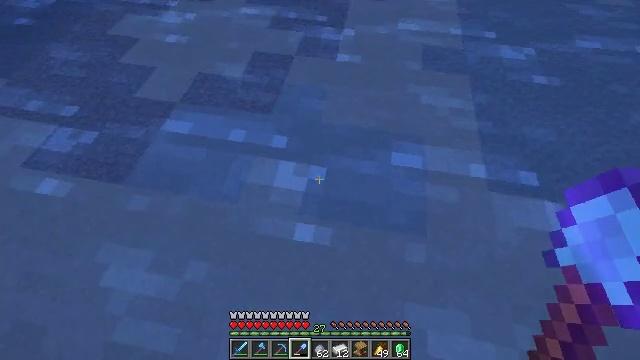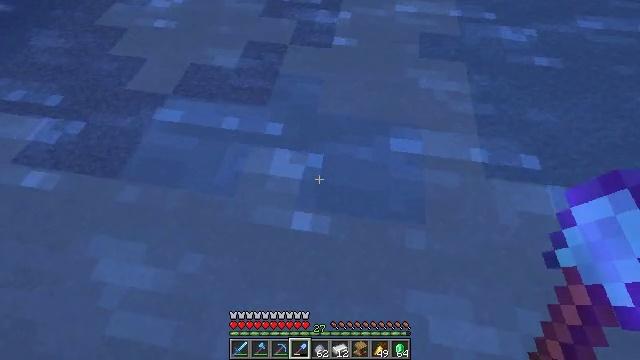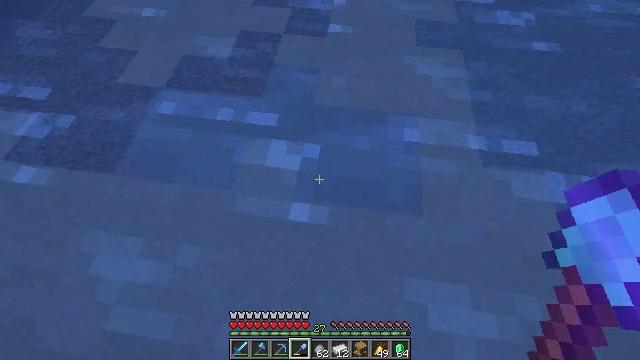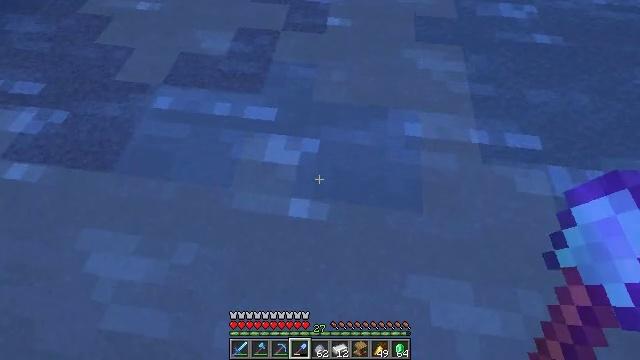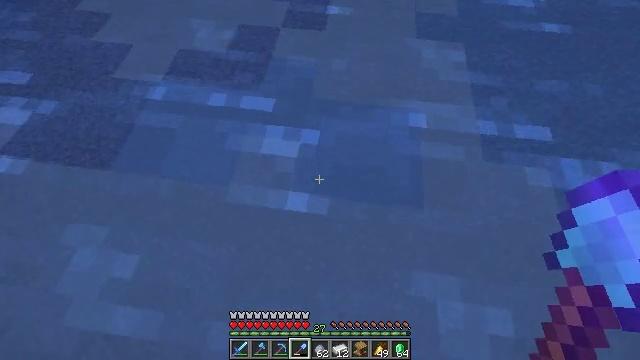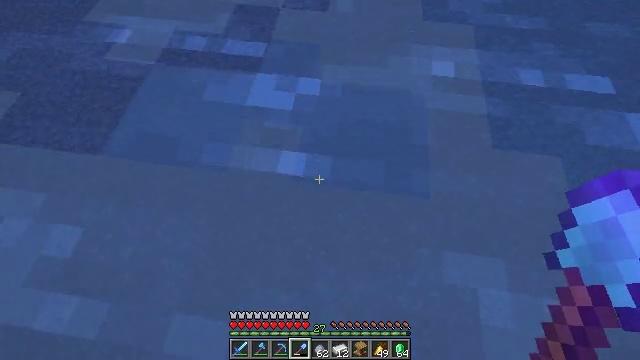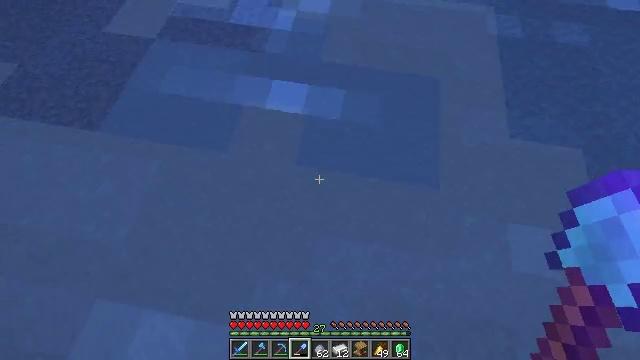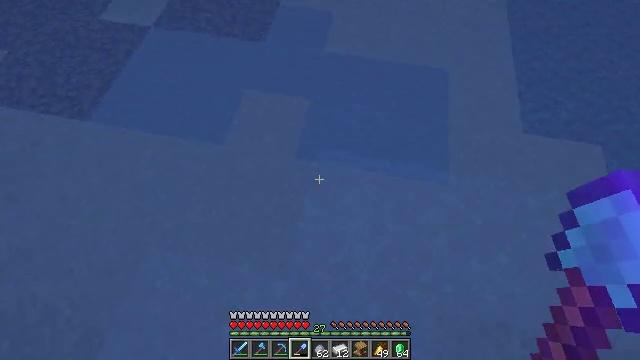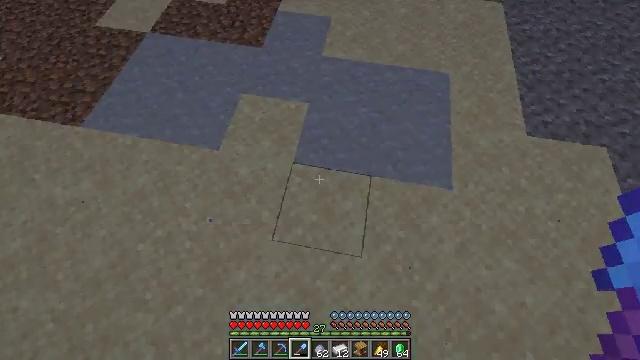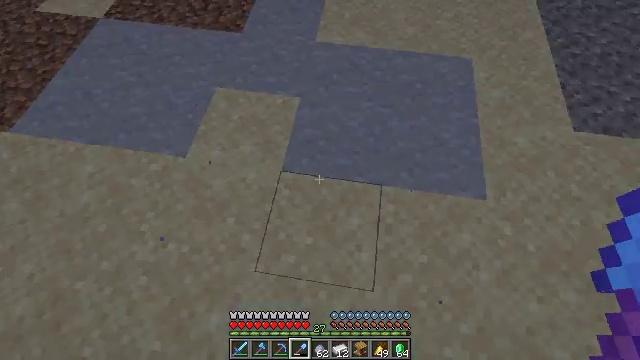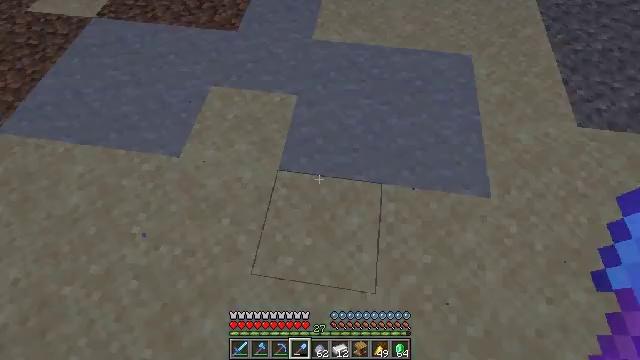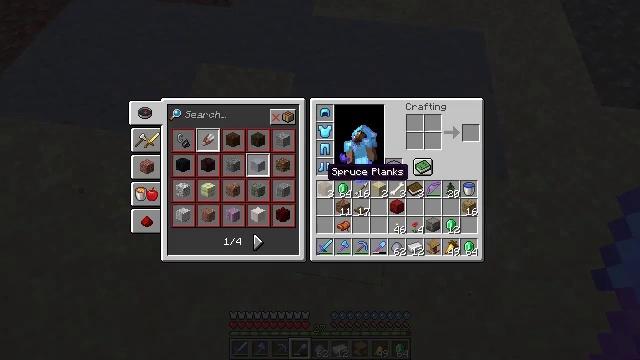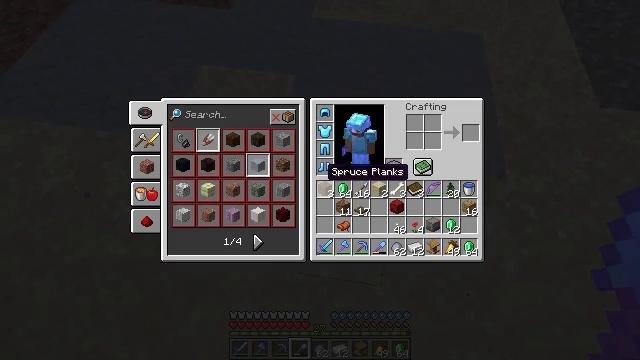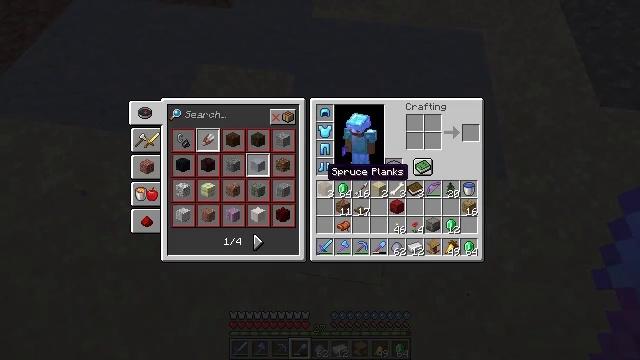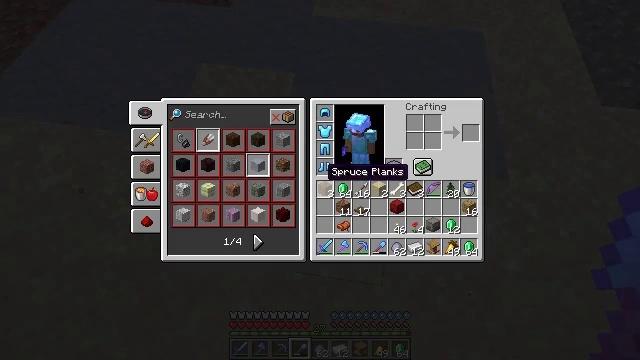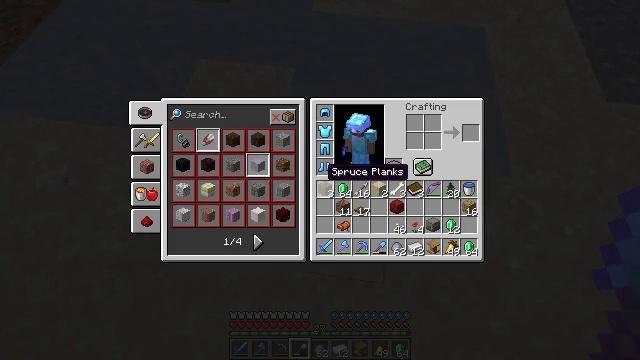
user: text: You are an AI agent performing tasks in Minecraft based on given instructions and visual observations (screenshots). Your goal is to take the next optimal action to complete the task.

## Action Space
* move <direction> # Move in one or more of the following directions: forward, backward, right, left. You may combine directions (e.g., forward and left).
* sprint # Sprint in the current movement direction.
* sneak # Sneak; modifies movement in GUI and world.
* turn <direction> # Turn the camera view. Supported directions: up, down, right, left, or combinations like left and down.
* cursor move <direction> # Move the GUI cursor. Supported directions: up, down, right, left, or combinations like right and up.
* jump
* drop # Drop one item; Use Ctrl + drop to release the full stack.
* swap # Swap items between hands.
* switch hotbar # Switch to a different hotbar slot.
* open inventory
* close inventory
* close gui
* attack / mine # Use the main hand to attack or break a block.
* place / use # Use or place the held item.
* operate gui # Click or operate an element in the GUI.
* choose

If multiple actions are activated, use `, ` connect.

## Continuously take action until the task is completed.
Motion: motion action
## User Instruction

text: Break the clay block to collect it.
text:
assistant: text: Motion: turn right and down
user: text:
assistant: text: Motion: turn right and down
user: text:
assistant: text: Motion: no_op
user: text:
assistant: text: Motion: sneak
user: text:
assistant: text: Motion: sneak, turn down
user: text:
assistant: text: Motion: sneak, turn left and down
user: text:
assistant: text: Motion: sneak
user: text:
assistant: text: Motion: sneak, turn up
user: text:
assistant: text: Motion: sneak, turn right and up
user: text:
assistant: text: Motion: sneak
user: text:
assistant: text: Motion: open inventory
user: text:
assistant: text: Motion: open inventory
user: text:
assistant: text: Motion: jump
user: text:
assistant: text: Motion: jump
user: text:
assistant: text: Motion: jump
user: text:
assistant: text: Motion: jump
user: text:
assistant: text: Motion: jump
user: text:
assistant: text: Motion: jump
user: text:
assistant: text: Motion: jump
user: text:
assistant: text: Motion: jump
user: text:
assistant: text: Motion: jump
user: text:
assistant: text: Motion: close inventory
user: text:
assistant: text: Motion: turn right and up, close inventory
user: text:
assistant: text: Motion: turn right and up, close inventory
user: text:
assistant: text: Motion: jump
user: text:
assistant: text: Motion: jump
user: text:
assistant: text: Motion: jump
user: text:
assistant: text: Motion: turn down, jump
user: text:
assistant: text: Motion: turn down, jump
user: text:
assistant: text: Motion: turn down, jump